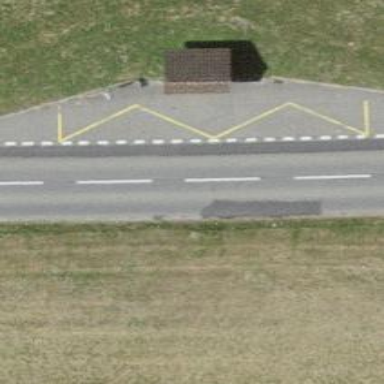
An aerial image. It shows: Public transport stop position.